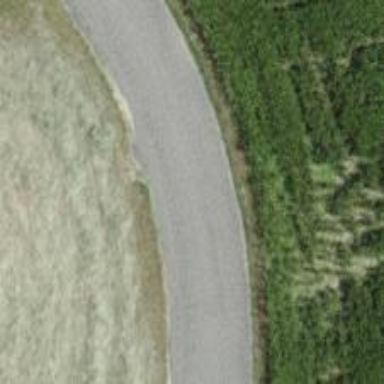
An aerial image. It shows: Unclassified road with asphalt surface.